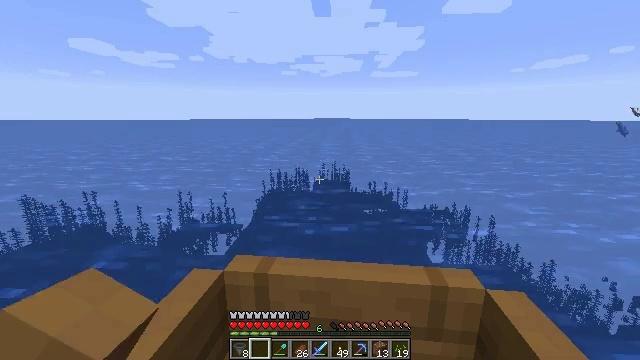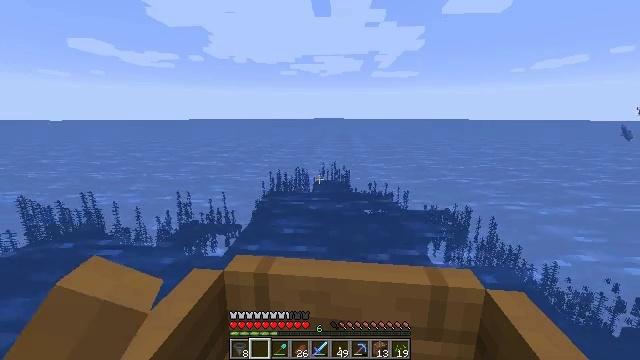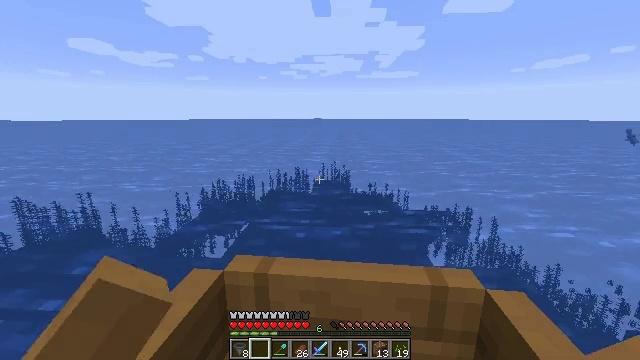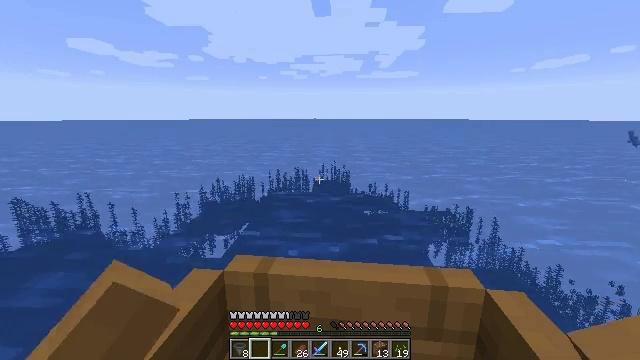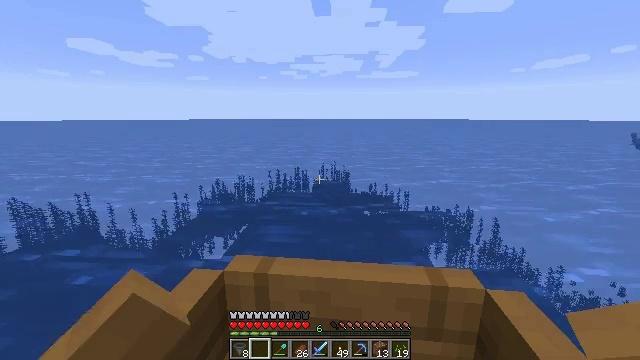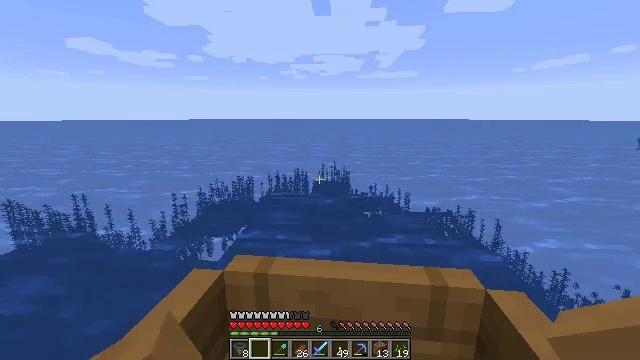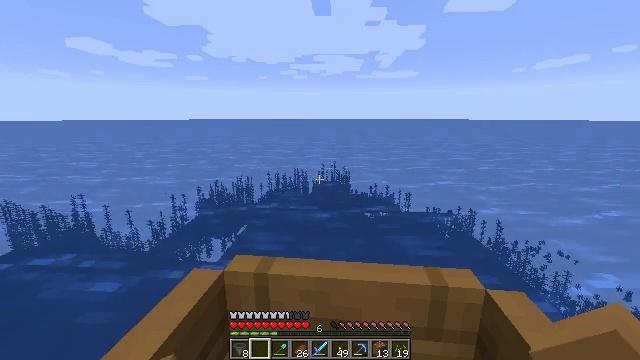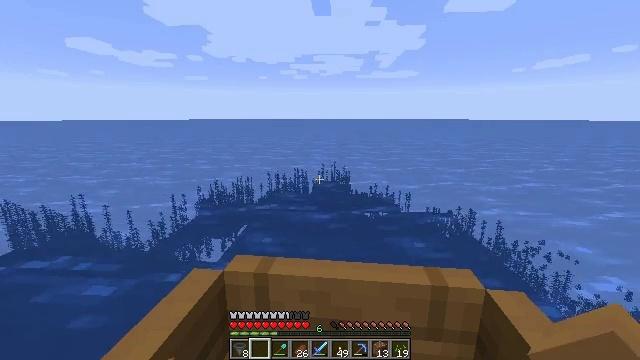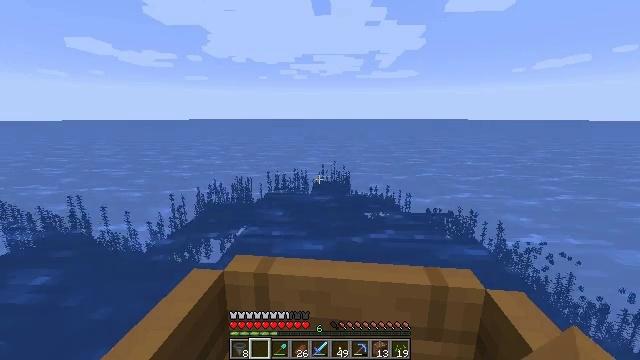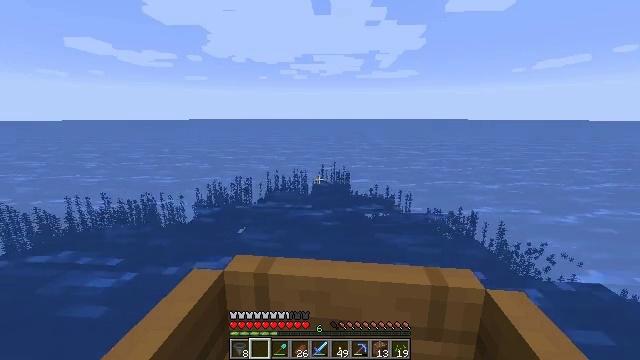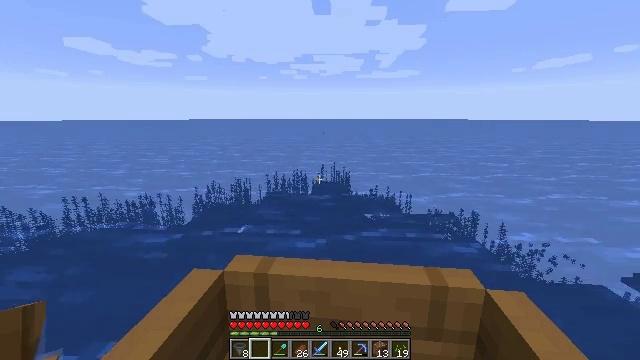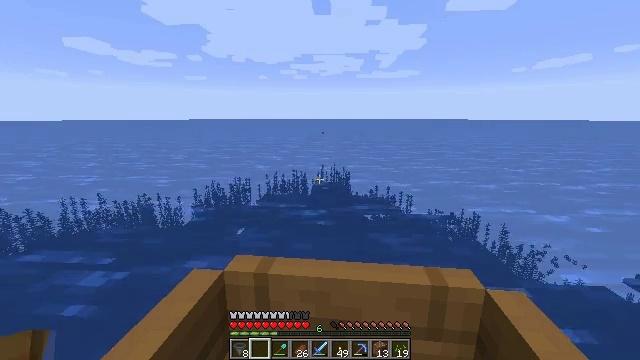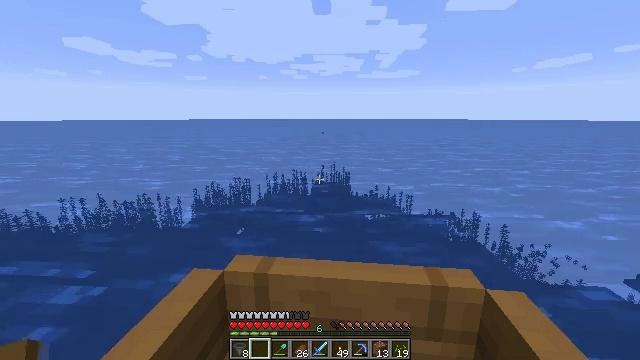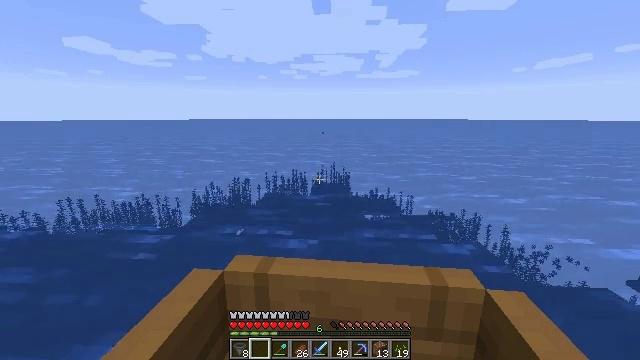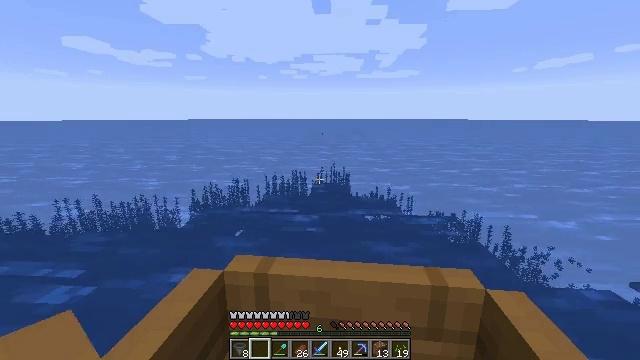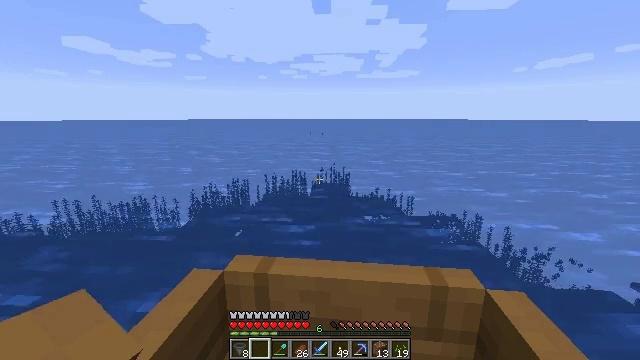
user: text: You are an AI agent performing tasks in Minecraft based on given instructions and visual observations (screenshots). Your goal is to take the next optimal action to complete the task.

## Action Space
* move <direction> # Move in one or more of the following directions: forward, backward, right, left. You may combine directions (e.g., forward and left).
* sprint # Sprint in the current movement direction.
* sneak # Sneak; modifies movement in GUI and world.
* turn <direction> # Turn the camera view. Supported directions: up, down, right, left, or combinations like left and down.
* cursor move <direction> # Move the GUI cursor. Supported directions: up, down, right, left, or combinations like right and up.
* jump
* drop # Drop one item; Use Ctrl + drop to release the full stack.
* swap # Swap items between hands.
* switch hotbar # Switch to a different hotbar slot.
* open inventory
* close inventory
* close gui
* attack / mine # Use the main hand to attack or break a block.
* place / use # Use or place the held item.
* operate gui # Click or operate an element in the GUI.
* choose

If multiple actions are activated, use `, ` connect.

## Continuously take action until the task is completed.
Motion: motion action
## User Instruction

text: Harvest the cactus plant.
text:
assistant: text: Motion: move forward
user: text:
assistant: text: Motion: move forward
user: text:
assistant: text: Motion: move forward
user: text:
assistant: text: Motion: move forward
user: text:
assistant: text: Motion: move forward
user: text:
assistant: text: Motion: move forward
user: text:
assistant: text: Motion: move forward
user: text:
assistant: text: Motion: move forward
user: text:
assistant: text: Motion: move forward
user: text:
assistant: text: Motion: move forward
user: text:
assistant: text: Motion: move forward
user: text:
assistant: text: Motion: move forward
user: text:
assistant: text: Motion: move forward
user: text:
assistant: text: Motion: move forward
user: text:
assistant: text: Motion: move forward
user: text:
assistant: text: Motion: move forward
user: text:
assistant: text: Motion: move forward
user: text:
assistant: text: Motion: move forward
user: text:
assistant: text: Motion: move forward
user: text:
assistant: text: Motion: move forward
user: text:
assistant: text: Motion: move forward
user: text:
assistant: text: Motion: move forward
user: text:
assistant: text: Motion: move forward
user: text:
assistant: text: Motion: move forward
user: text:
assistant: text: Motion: move forward
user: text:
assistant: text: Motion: move forward
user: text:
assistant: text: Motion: move forward
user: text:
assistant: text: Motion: move forward
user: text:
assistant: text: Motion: move forward
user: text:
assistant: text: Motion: move forward